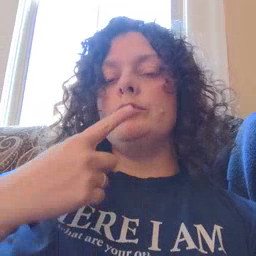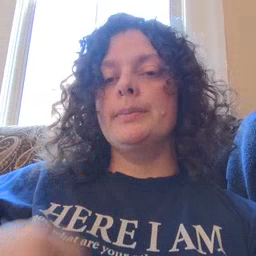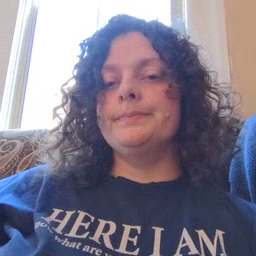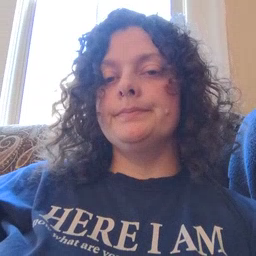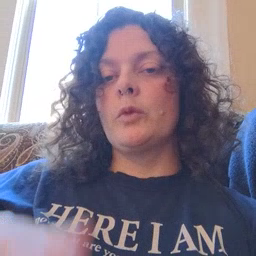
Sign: red